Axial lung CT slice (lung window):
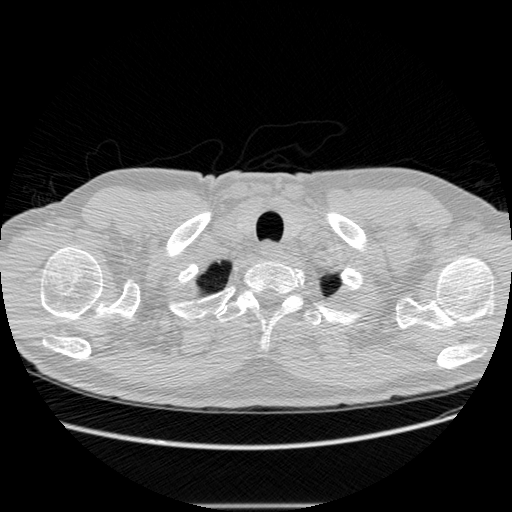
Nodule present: no